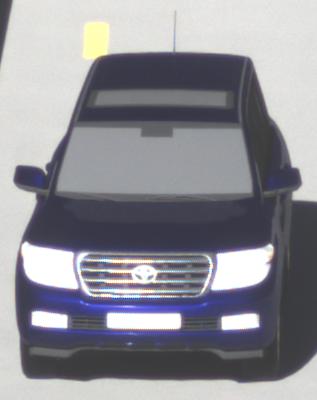
Make: Toyota
Model: Land Cruiser V8 4.7
Detailed model: Land Cruiser V8 (J20)
Model produced from: 2008/03
Model produced until: 2009/11
Doors: 5
Color: blue
Road condition: dry road
Daytime: morning or afternoon
Contrast: high contrast